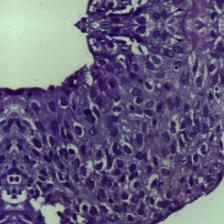
Diagnosis: OSCC